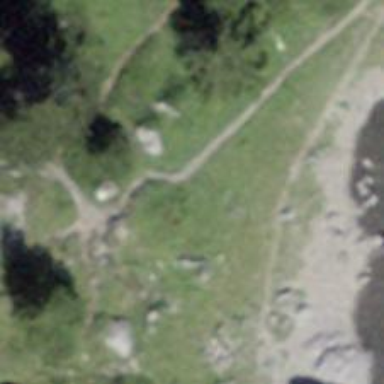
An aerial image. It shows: Path.